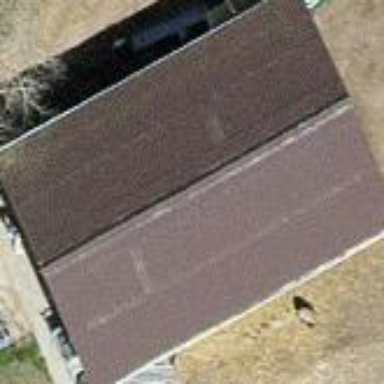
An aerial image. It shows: View of roof of building.